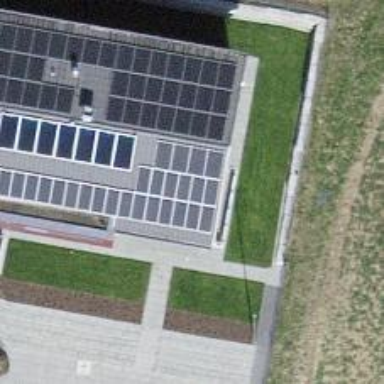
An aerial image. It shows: Solar power generator utilizing photovoltaic technology with solar photovoltaic panels.